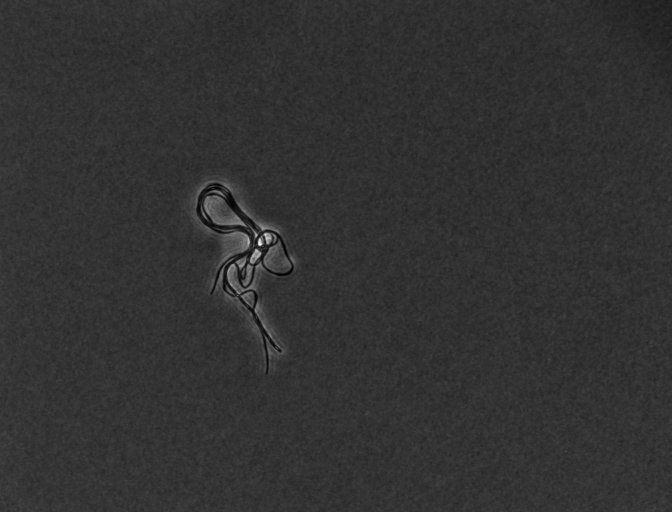
Phase contrast microscopy, 20x objective, 5 h incubation